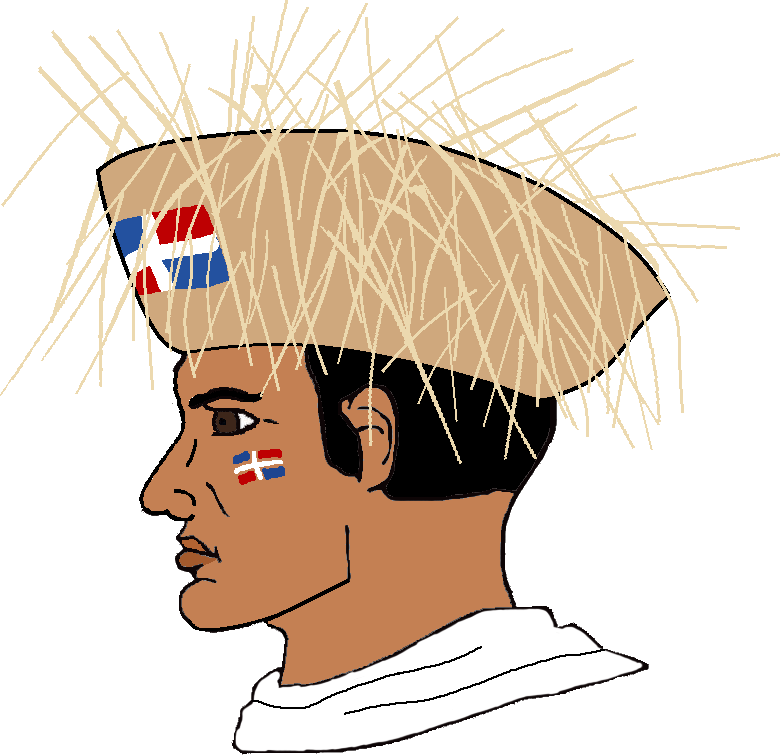
Label: 4_Yes_Chad